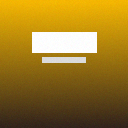
Screen state: on